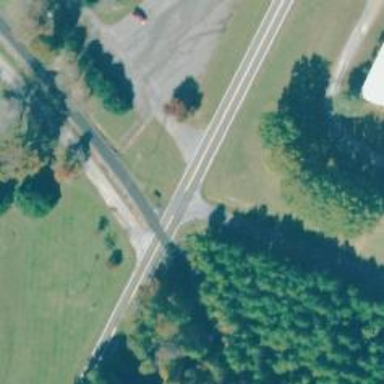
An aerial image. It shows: Stop road.